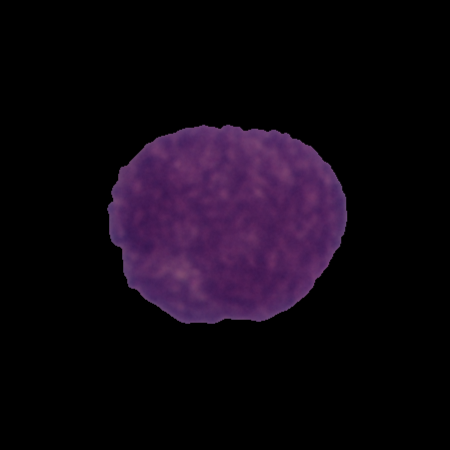
Label: cancer